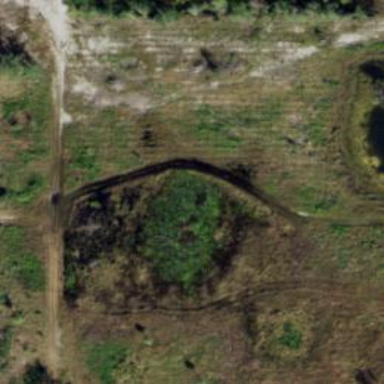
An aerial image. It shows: Marsh wetland.